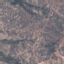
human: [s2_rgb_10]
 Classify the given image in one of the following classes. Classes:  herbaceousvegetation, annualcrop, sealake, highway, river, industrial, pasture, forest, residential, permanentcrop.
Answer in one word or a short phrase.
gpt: HerbaceousVegetation